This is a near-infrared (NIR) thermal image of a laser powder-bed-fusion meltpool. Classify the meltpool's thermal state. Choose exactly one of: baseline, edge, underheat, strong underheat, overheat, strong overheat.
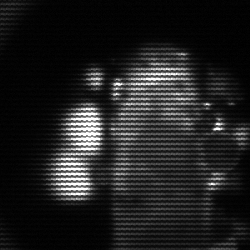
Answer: strong underheat